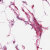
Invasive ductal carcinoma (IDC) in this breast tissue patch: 0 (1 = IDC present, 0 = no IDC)